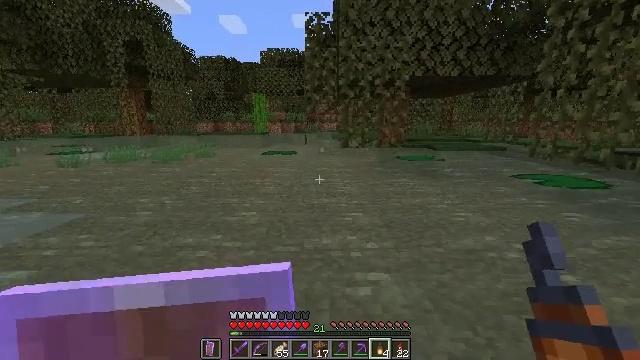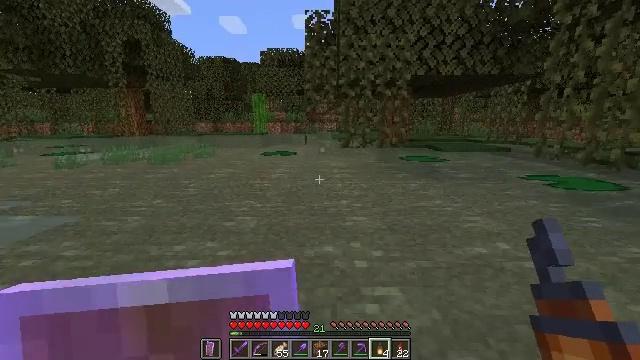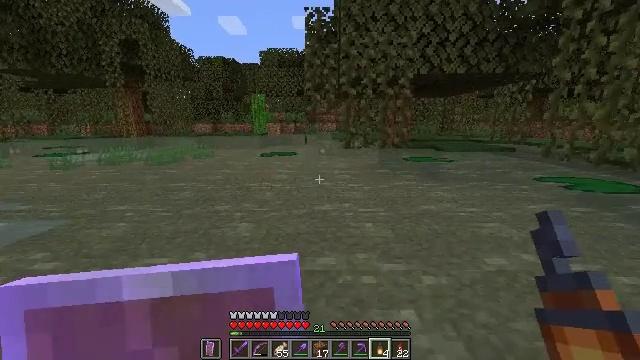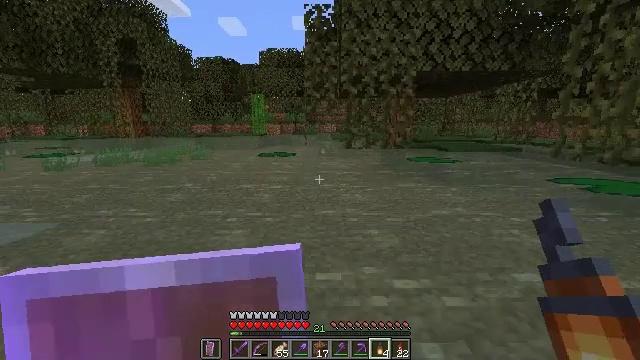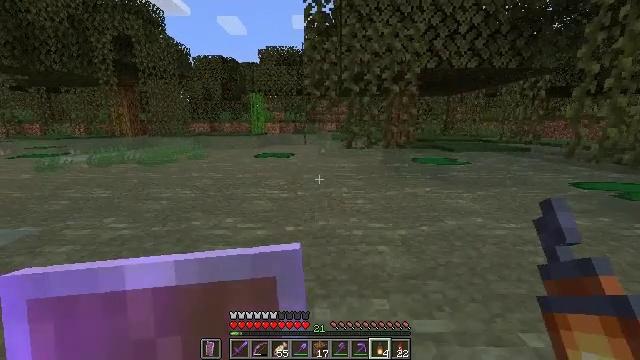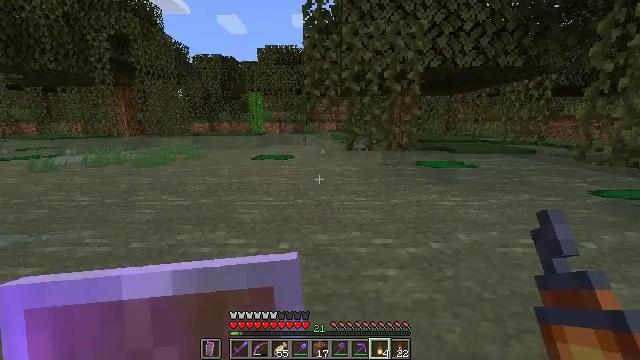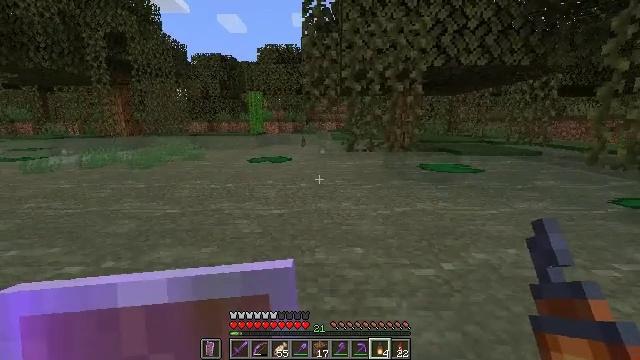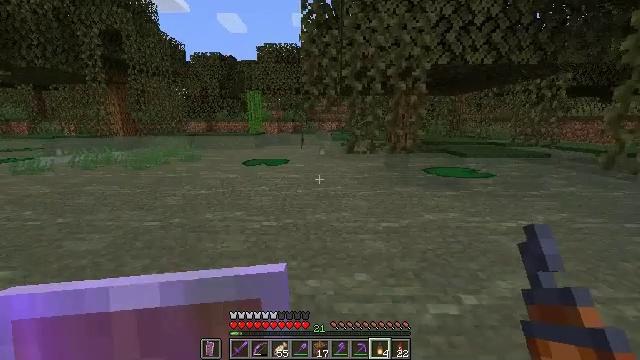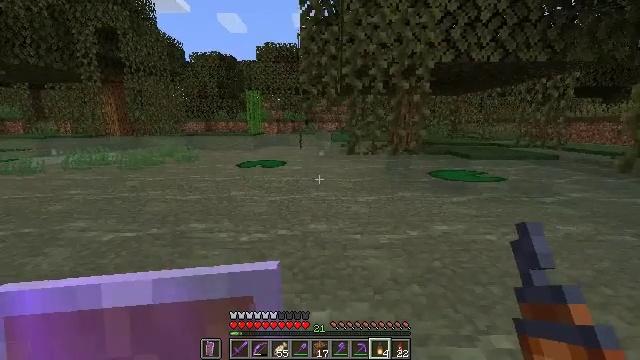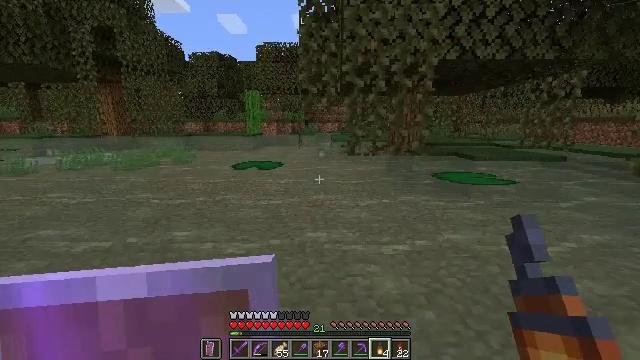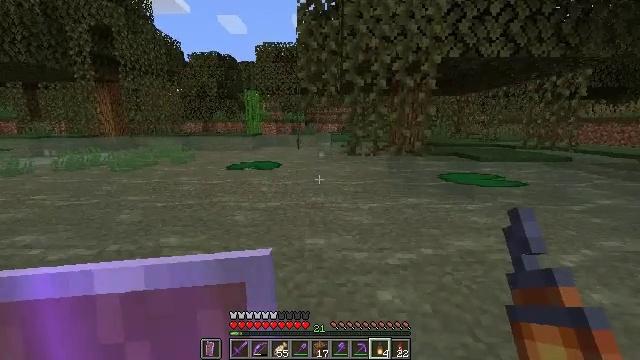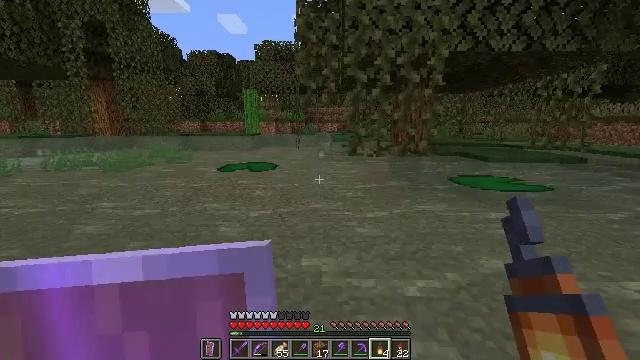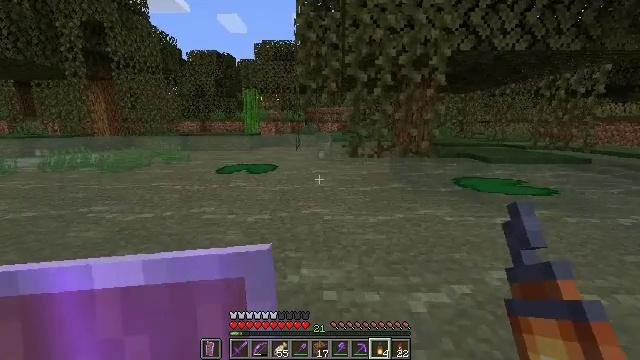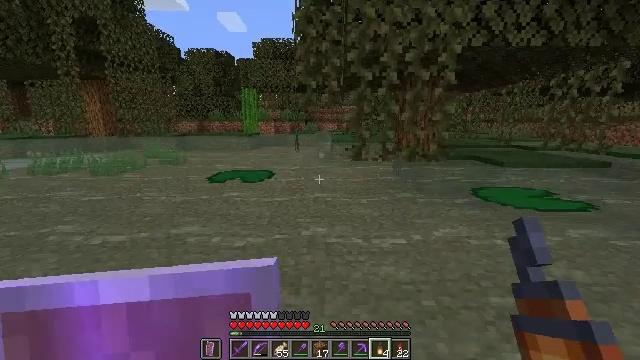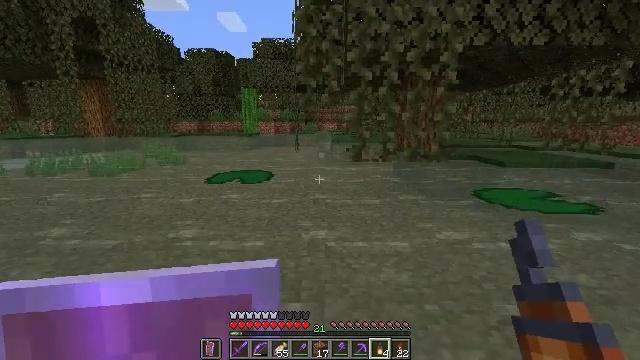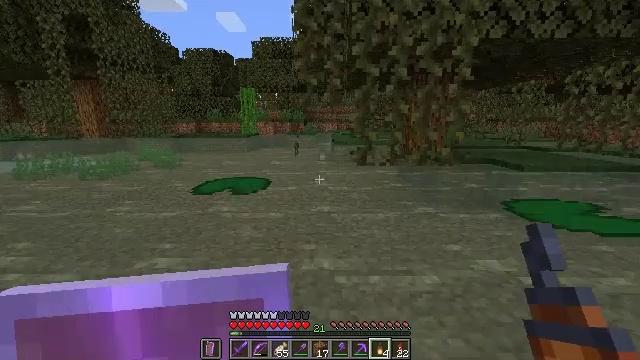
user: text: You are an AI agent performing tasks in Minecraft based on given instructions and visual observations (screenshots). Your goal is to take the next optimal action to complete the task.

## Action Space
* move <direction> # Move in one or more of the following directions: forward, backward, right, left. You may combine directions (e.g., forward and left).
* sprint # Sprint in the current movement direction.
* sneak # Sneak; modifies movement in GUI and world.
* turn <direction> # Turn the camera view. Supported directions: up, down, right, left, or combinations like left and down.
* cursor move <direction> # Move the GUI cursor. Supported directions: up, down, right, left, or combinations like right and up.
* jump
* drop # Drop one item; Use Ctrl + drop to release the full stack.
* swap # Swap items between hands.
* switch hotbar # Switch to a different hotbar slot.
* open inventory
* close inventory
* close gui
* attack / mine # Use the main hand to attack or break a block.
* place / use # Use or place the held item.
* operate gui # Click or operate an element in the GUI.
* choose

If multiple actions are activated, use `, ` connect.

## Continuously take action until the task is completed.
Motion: motion action
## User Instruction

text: Mine the oak log.
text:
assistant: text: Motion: move forward
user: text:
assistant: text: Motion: move forward
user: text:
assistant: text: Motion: move forward
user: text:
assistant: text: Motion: move forward
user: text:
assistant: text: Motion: move forward
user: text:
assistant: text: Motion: move forward
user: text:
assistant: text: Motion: move forward
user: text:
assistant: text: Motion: move forward
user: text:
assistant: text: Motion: move forward
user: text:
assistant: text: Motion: move forward
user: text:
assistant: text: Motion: move forward
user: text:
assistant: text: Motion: move forward
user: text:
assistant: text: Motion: move forward
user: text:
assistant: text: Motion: move forward
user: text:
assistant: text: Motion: move forward
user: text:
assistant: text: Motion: move forward
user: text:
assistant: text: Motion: move forward
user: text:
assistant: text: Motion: move forward
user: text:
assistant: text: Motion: move forward
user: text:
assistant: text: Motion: move forward
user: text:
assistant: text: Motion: move forward
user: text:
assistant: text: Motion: move forward
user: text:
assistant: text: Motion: move forward
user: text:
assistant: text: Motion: move forward
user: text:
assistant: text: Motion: move forward
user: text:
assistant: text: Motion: move forward
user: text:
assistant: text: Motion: move forward
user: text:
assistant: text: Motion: move forward
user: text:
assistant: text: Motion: move forward
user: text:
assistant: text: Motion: move forward